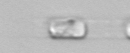
Label: Skeletonema